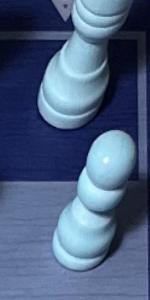
Label: Pawn_White